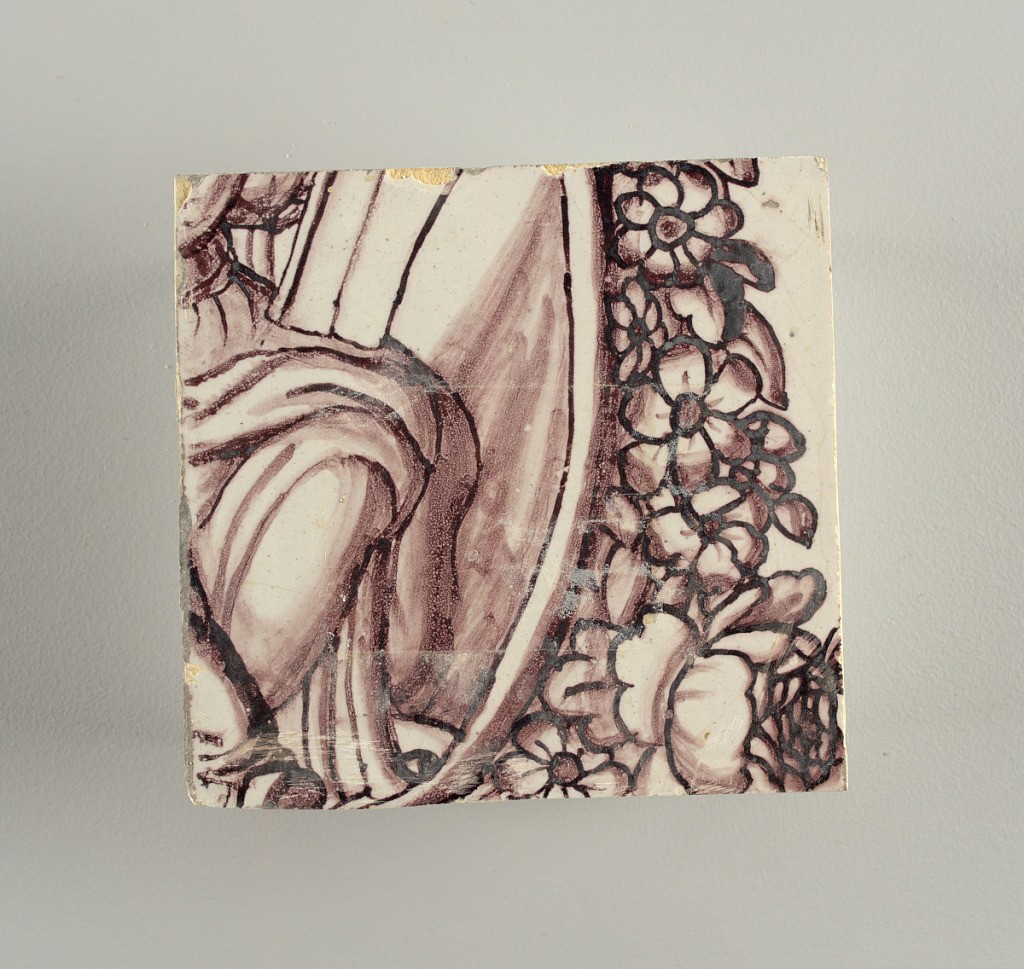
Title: Wall facing
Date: ca. 1725
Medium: tin-glazed earthenware, underglaze
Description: Running design for a frieze or a dado, composed of scrolls of foliage and strapwork, and four repeating motifs--a seated woman in a small upright oval medallion, a putto seated on a rocailled base, and strapwork in axial pattern.  The various panels, A to F, show various repeats of the same design, all being five tiles high and a varying number of tiles wide.